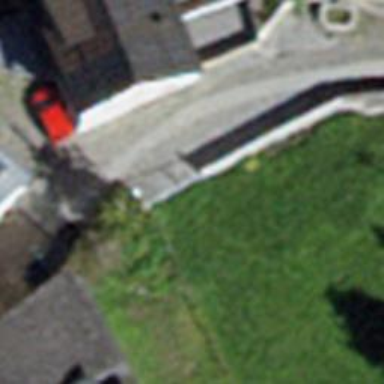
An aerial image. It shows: Residential road with paving stones.